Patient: sex F, age 67
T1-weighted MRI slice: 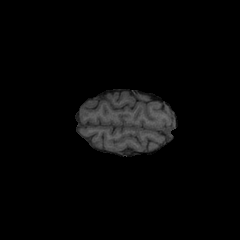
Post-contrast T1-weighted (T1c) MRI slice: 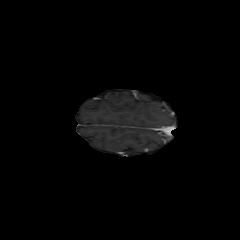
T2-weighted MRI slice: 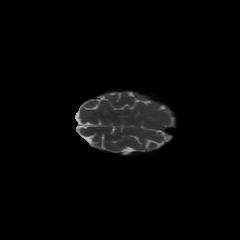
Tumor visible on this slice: no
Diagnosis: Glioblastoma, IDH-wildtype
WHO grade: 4